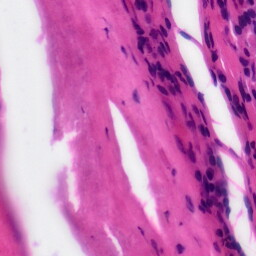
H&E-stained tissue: Tonsil